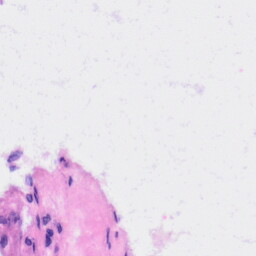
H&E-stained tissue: Liver